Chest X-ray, PA view. Patient: 45 years old, sex F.
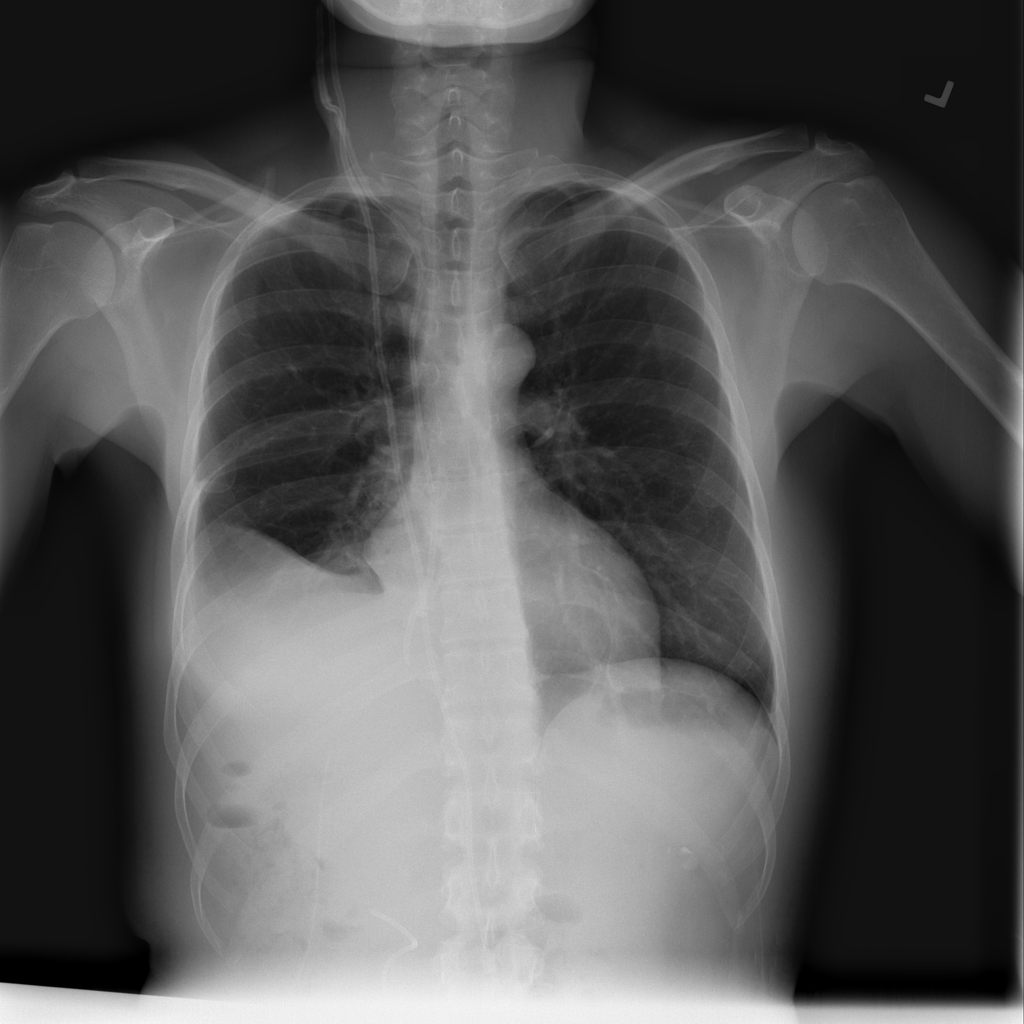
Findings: Effusion